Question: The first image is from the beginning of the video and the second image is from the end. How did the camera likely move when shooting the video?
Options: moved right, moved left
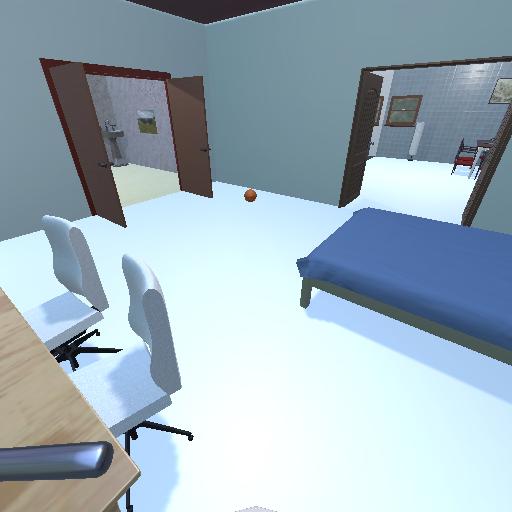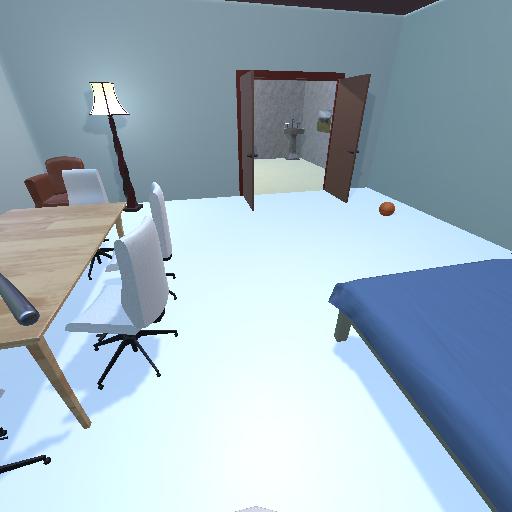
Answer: moved right